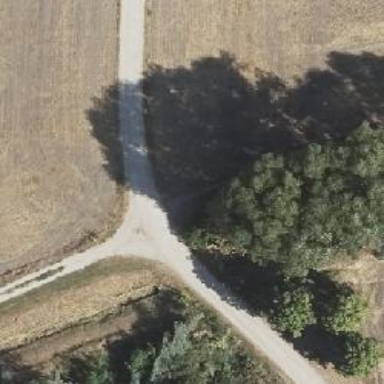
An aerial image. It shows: Path on the ground.